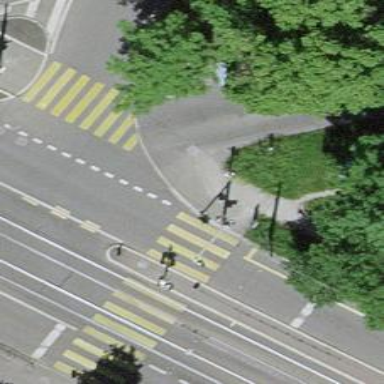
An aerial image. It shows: Road crossing with traffic signals.